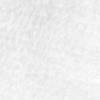
Label: no_change